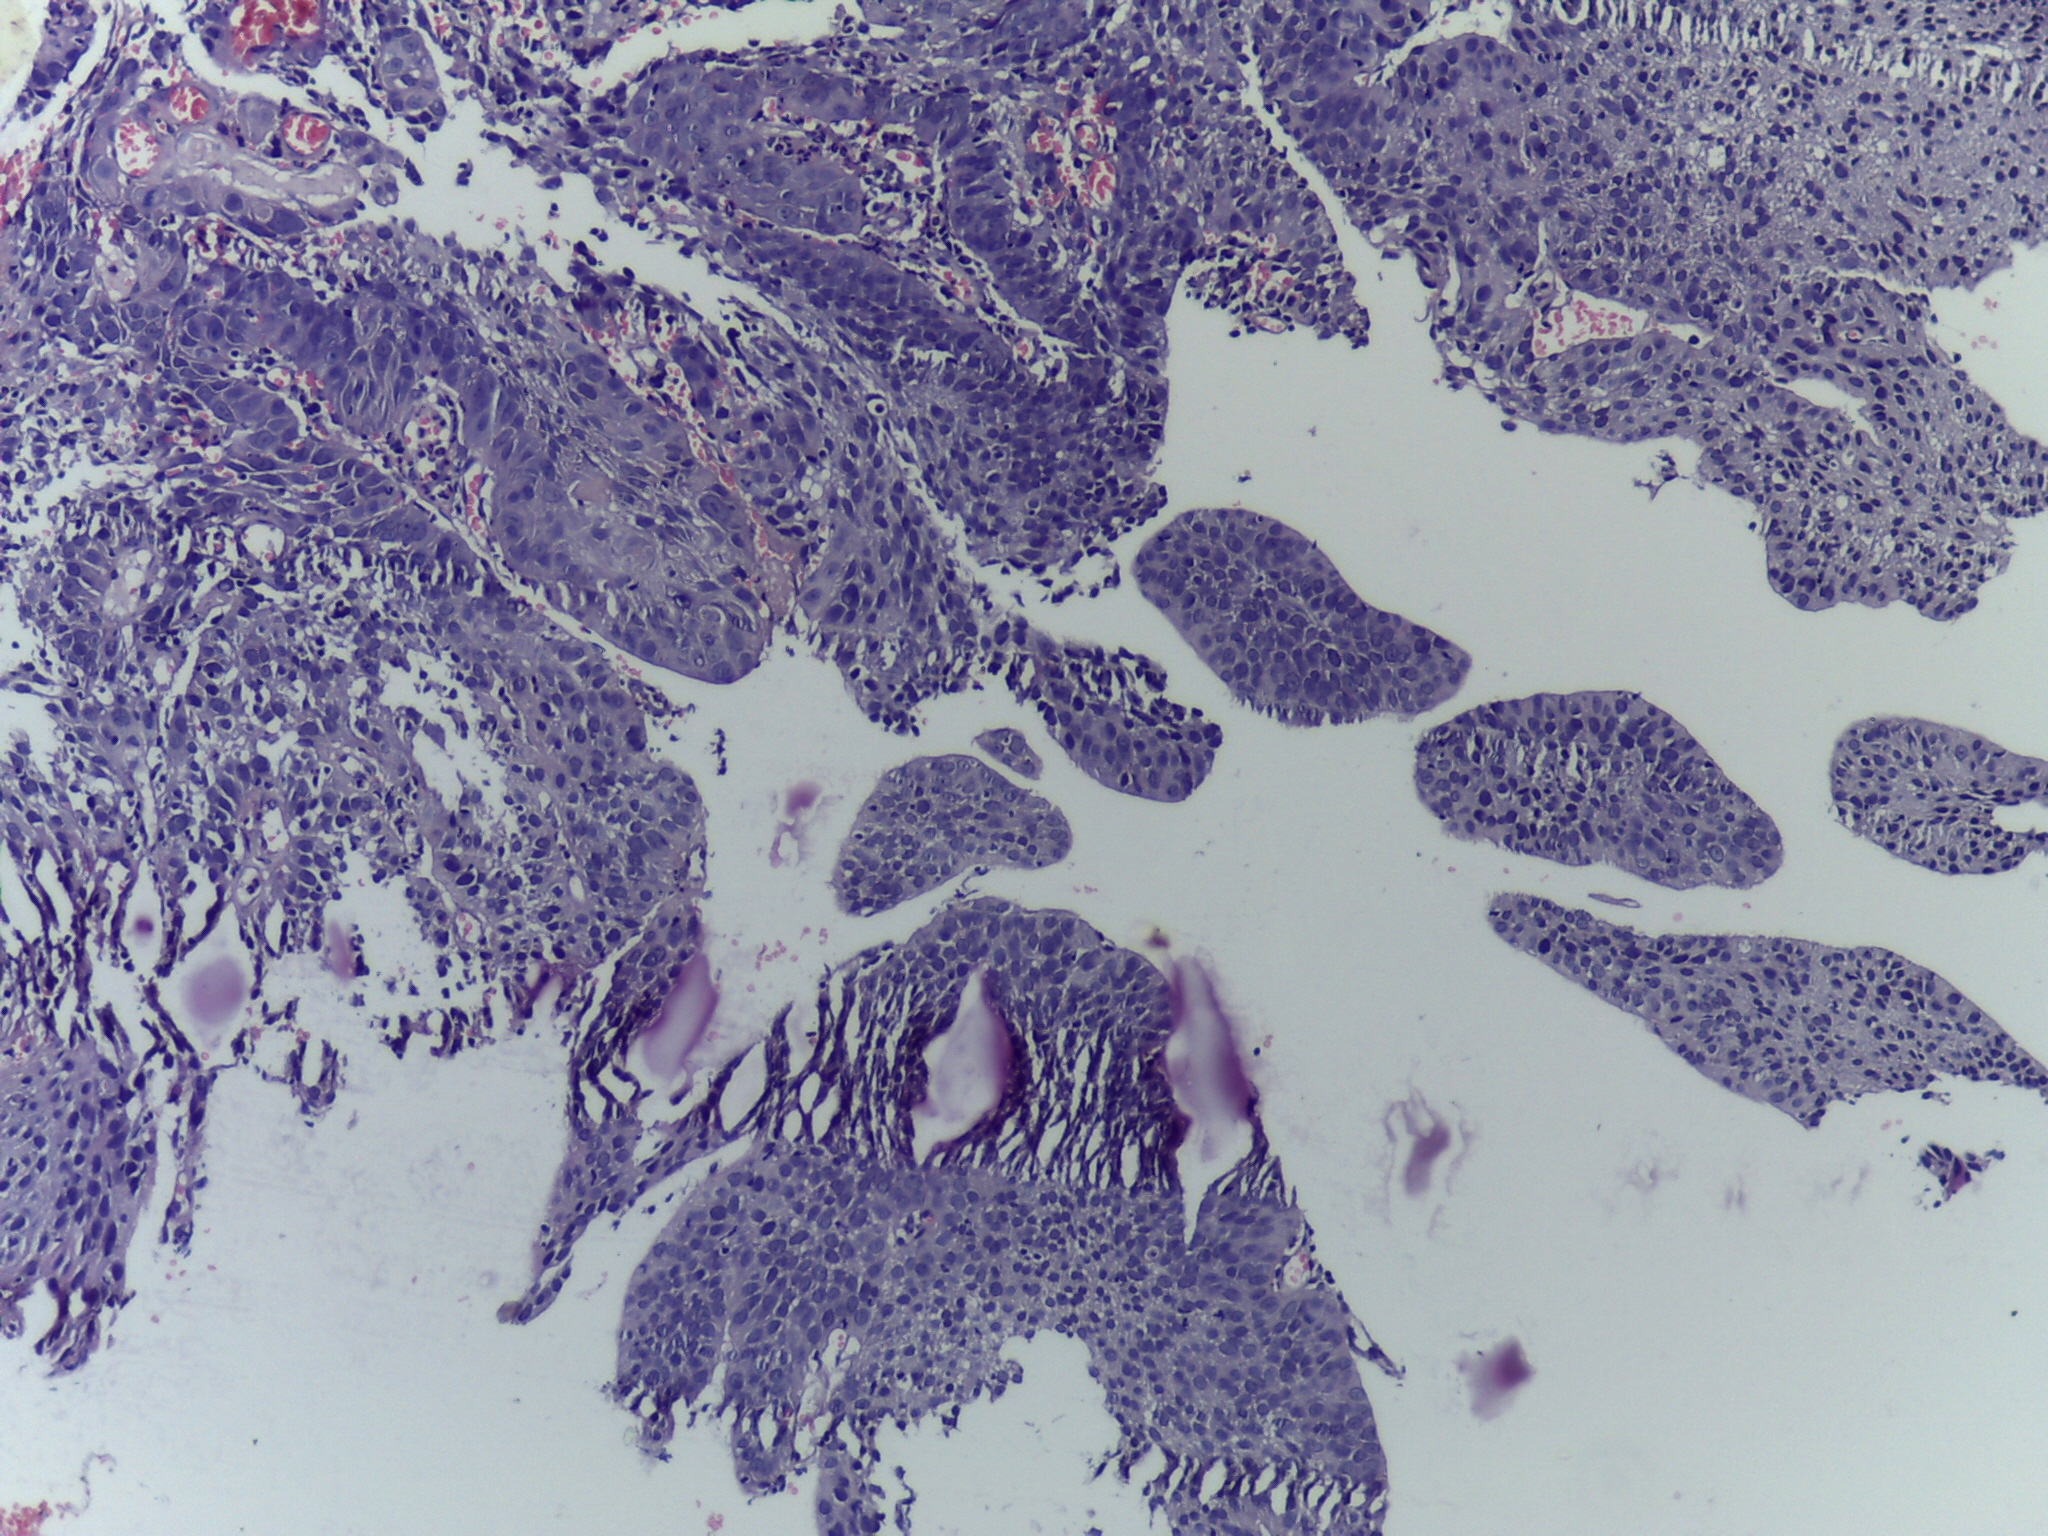
Diagnosis: OSCC